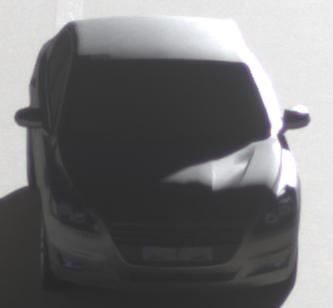
Make: Peugeot
Model: 508 120 VTi
Detailed model: 508 (I) Limousine
Model produced from: 2011/03
Model produced until: 2014/05
Doors: 4
Color: gray
Road condition: dry road
Daytime: sunrise or sunset
Contrast: high contrast